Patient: sex F, age 71
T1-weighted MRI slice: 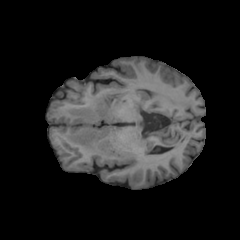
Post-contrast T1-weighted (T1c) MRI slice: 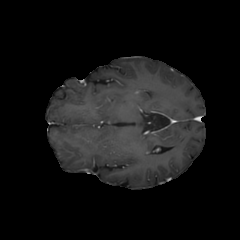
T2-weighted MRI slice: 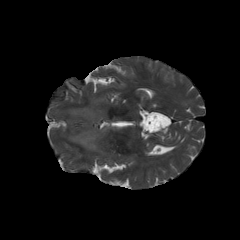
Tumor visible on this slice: yes
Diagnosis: Glioblastoma, IDH-wildtype
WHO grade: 4